Interaction volume radius: 5 \u00c5
Interaction volume height: 30 \u00c5
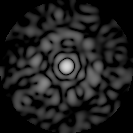
Disorder parameter: 0.8199